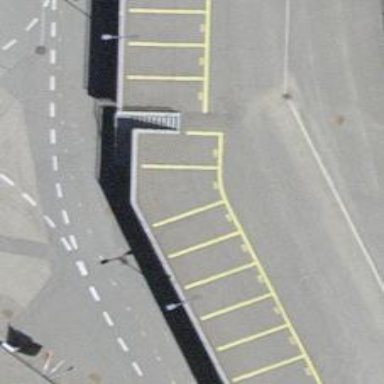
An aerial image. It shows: Asphalt steps along the road.